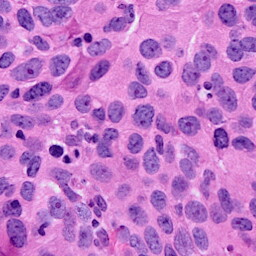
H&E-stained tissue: Breast